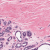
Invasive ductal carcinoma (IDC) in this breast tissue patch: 0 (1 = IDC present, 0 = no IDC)